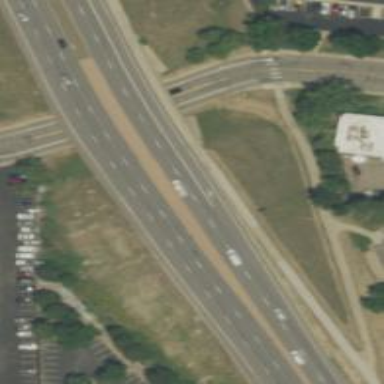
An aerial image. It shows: Trunk highway.